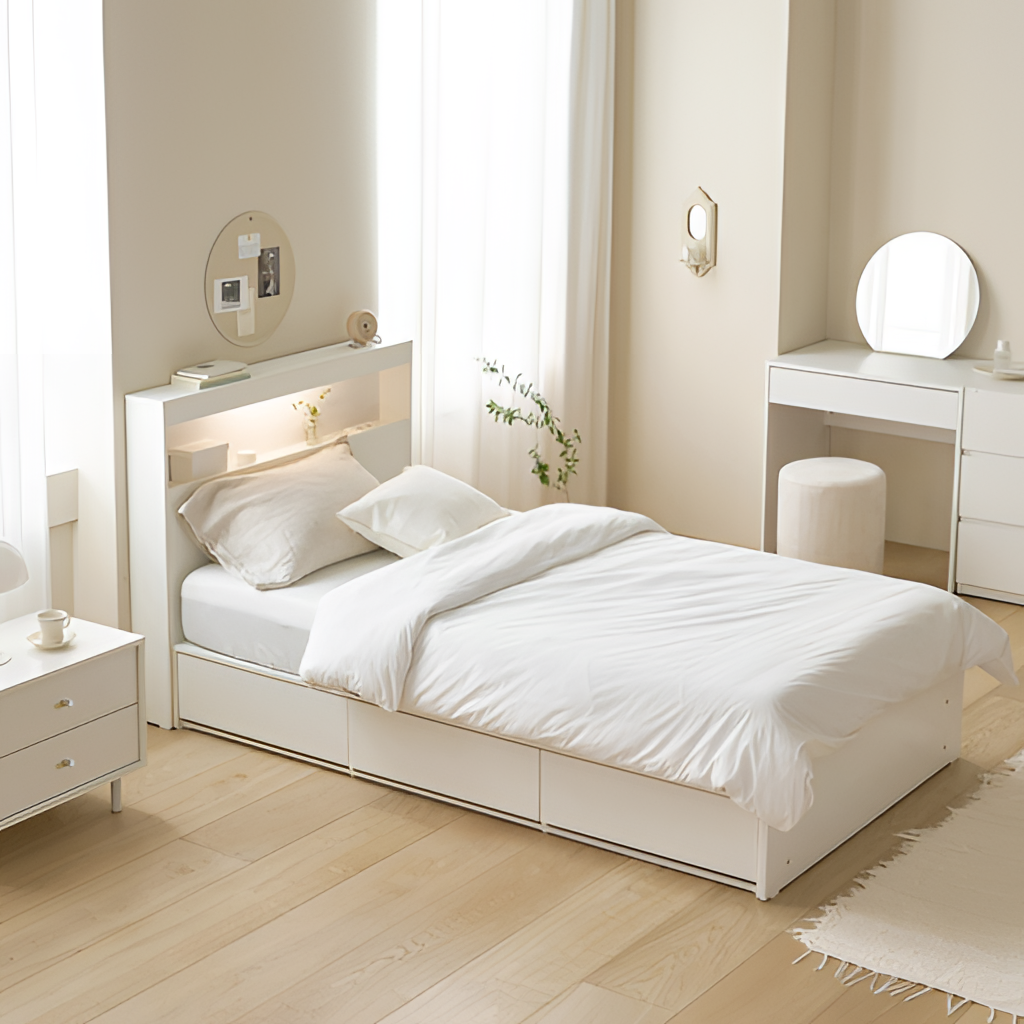
bedroom, wood backlit headboard bed, minimalist, wood flooring, with plank pattern, cream paint wallpaper, with solid pattern